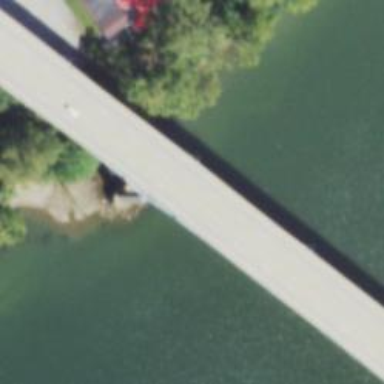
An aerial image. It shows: Bridge on trunk expressway.